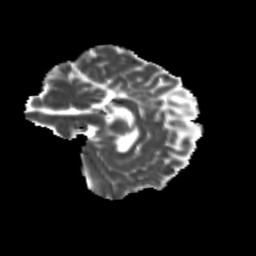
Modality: MD
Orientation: sagittal
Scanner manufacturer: siemens
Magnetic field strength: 3 T
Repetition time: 9.2 s
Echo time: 0.084 s